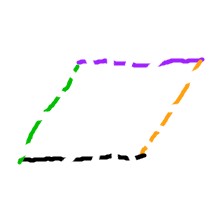
Shape: parallelogram